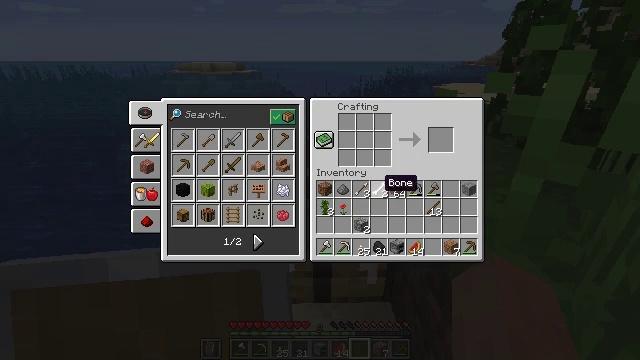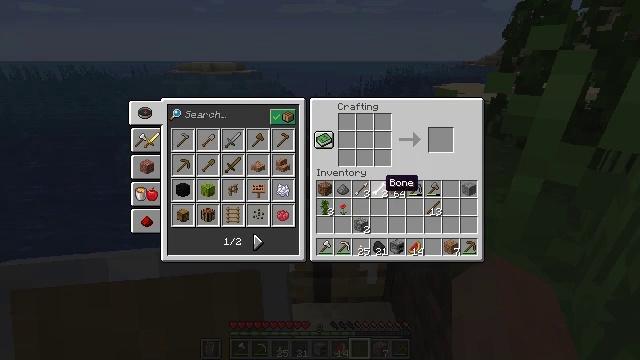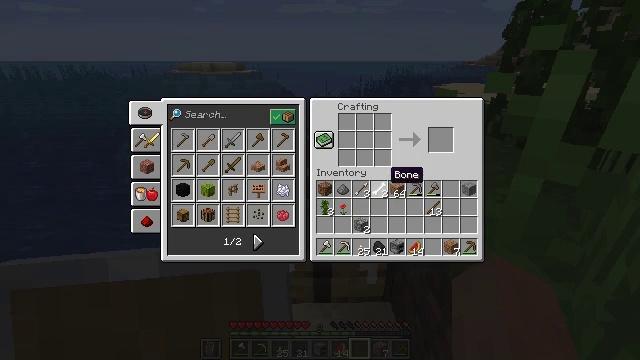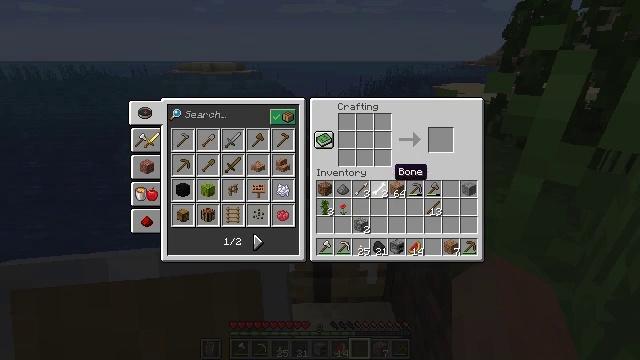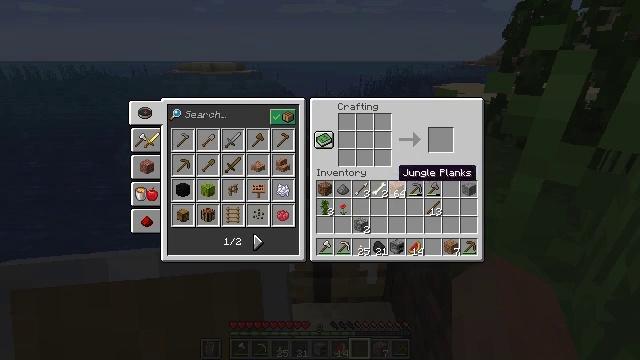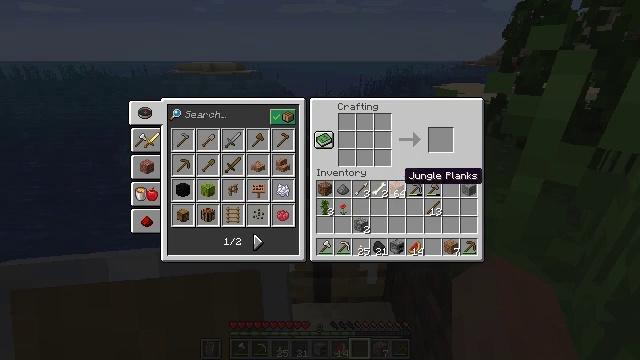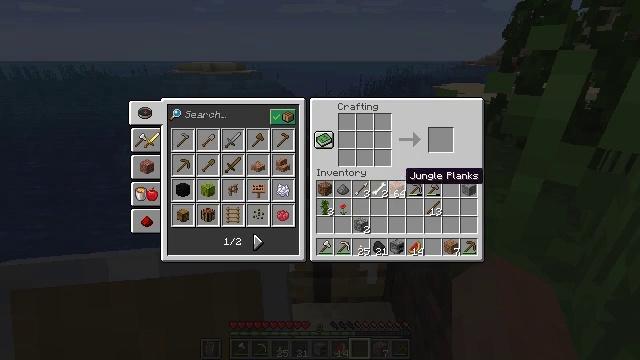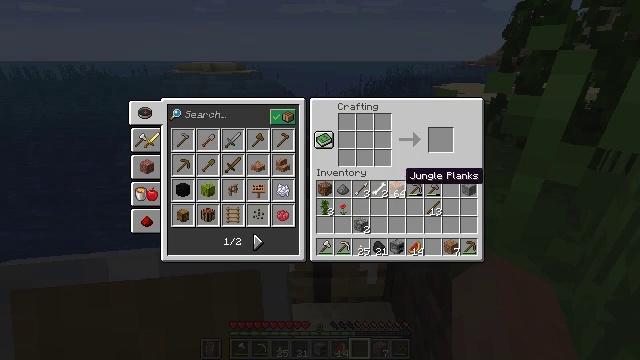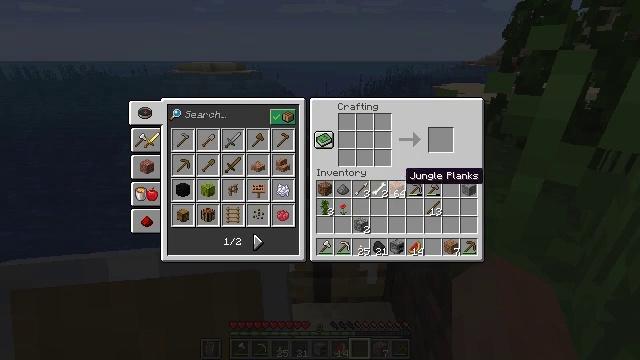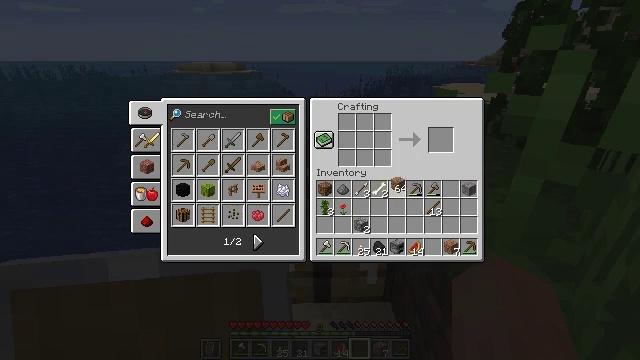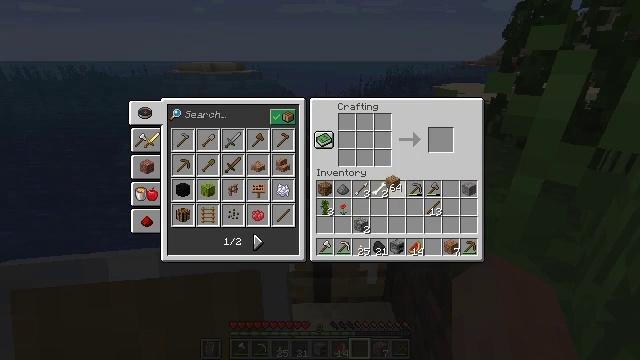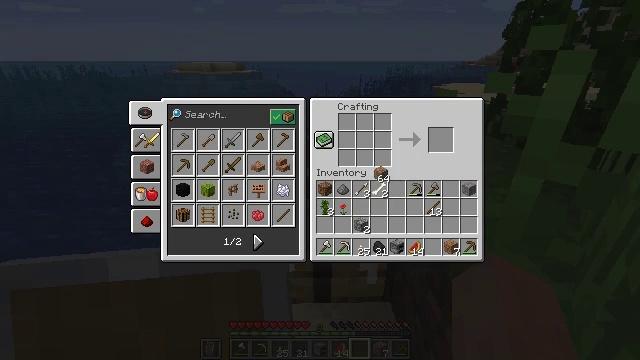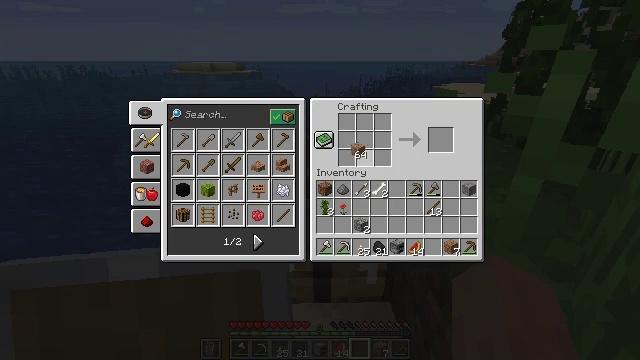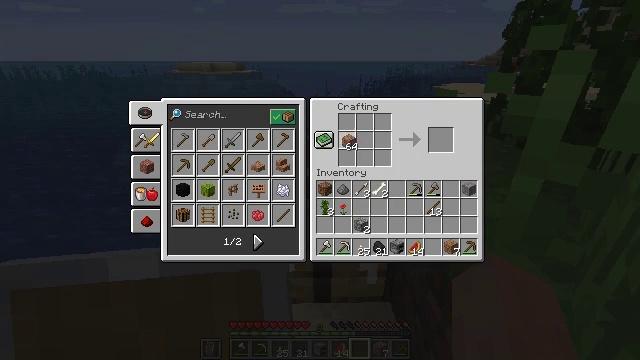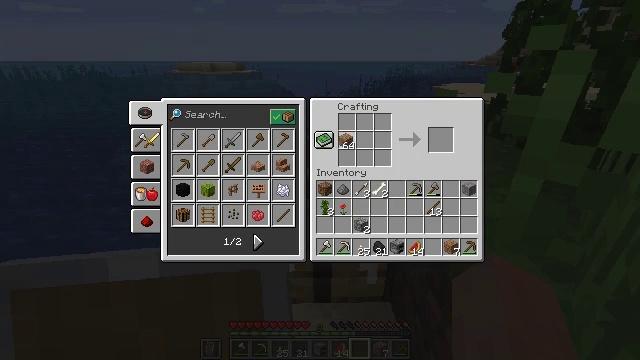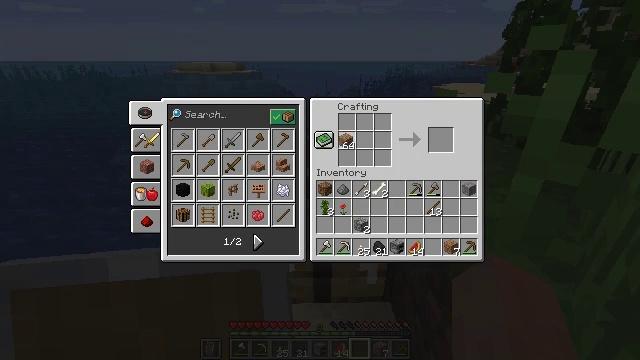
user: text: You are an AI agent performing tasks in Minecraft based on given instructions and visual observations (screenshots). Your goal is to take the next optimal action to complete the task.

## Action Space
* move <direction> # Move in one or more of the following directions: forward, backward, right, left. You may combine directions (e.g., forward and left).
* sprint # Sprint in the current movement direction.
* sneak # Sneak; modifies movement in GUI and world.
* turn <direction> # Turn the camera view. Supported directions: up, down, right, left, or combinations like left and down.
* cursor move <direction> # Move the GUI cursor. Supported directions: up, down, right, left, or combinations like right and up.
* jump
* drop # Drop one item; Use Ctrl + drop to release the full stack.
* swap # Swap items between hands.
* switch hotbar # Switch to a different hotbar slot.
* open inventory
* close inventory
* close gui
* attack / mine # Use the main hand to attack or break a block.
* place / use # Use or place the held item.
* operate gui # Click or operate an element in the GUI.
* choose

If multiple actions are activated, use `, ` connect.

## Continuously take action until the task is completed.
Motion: motion action
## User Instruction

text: Open the crafting table and craft a jungle boat with jungle planks.
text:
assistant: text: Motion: no_op
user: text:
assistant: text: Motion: cursor move up
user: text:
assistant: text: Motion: no_op
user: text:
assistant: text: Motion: no_op
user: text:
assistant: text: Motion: no_op
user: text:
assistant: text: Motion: no_op
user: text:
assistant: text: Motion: no_op
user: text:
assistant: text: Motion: no_op
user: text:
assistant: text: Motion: operate gui
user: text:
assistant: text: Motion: operate gui
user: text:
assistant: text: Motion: cursor move left and up
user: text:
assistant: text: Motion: cursor move left and up
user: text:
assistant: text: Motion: cursor move left and up
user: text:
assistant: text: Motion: no_op
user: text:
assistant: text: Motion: no_op
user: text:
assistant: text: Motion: no_op
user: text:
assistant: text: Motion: choose
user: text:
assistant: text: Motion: choose
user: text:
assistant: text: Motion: cursor move down, choose
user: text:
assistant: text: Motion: choose
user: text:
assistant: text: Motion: choose
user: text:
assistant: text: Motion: choose
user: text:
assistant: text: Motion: choose
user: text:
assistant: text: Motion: choose
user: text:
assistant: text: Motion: choose
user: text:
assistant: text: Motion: choose
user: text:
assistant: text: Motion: cursor move right, choose
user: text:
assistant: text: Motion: choose
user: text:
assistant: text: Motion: choose
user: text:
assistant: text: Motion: choose